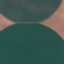
Land use / land cover class: AnnualCrop